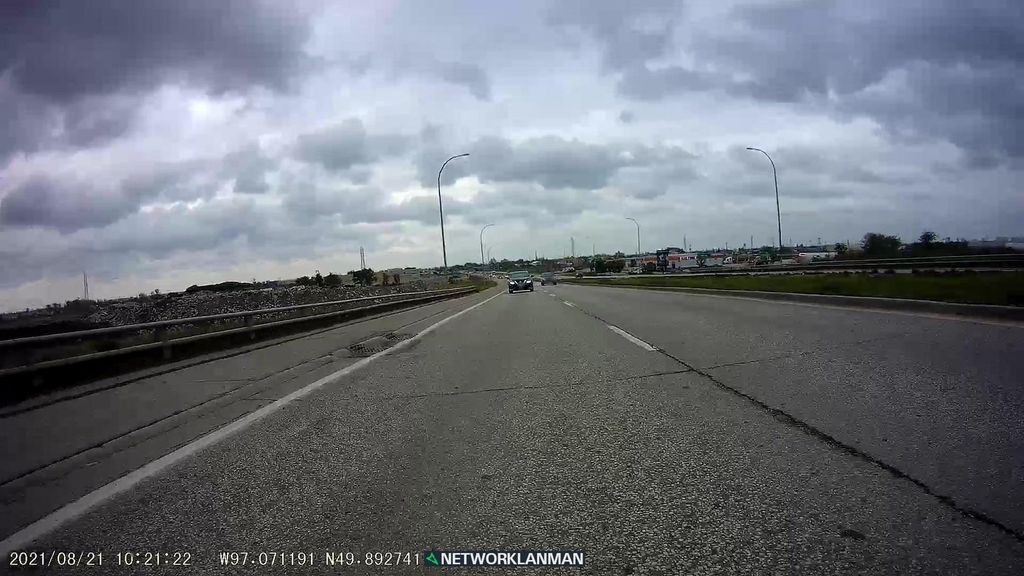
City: winnipeg